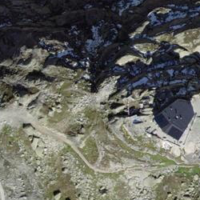
EUNIS habitat code: 48
Species observed at this site:
Pyrrhocorax graculus
Saxifraga bryoides